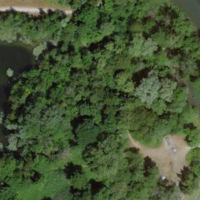
EUNIS habitat code: 41
Species observed at this site:
Lathyrus sylvestris
Melilotus albus
Euphorbia cyparissias
Hippocrepis emerus
Prunus padus
Lathraea squamaria
Artemisia vulgaris
Cornus sanguinea